Электрическая цепь (см. рисунок) состоит из $2016$ звеньев, состоящих из одинаковых диодов и резисторов.  Вольтамперная характеристика диода приведена на рисунке ниже, напряжение $U_{d}=1~В$.  Сопротивление каждого резистора $R=1~Ом$. На вход схемы подаётся постоянное напряжение $U_{0}$.
Определите силы токов через диоды и через резисторы при входном напряжении $U_{0}=4.4~В$.
Постройте вольтамперную характеристику схемы (зависимость тока $I_{0}$ от $U_{0}$ ) в диапазоне от $0~В$ до $3~В$.
Определите входное напряжение $U_{0}$, при котором ток через цепь равен $I_{0}=14~А$.
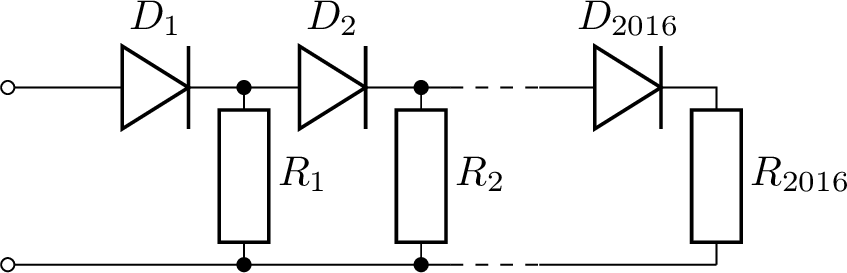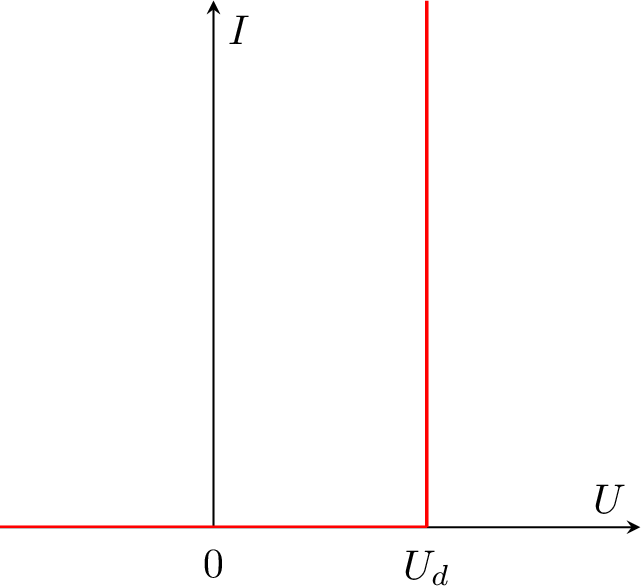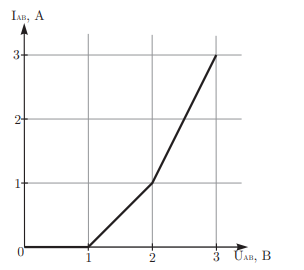
Определите силы токов через диоды и через резисторы при входном напряжении $U_{0}=4.4~В$.
Решение: При напряжении $U_{0}=4.4~В$ открыты только первые $4$ диода, причем на каждом из открытых диодов падение напряжения равно $U_{d}=1~В$. По самому дальнему от места подключения источника питания резистору течёт ток силой меньше $1~А$. Токи через резисторы равны: $$ I_{R_{1}}=3.4~А, \quad I_{R_{2}}=2.4~А, \quad I_{R_{3}}=1.4~А \quad I_{R_{4}}=0.4~А. $$ Токи через диоды равны: $$ I_{D_{1}}=7.6~А, \quad I_{D_{2}}=4.2~А, \quad I_{D_{3}}=1.8~А, \quad I_{D_{4}}=0.4~А. $$
Ответ: $$ I_{D_{1}}=7.6~А, \quad I_{D_{2}}=4.2~А, \quad I_{D_{3}}=1.8~А, \quad I_{D_{4}}=0.4~А. $$

Постройте вольтамперную характеристику схемы (зависимость тока $I_{0}$ от $U_{0}$ ) в диапазоне от $0~В$ до $3~В$.
Решение: При напряжении $U_{A B}<1~В$ ток в цепи вообще не течет. При напряжении $U_{A B}$ от $1~В$ до $2~В$ ток идет через первый диод и первый резистор. Сила тока в этом случае равна $$ I=\frac{U_{A B}-1~B}{1~Ом}. $$ В диапазоне от $2~В$ до $3~В$ открыты первый и второй диоды и токи текут по двум резисторам. При каждом увеличении напряжения на $1~В$ открывается ещё один диод. ВАX выглядит так, как показано на рисунке ниже.

Определите входное напряжение $U_{0}$, при котором ток через цепь равен $I_{0}=14~А$.
Решение: Пусть открыты $N$ диодов и токи текут по $N$ резисторам, причем величина тока, текущего по последнему резистору $I<1~A$. В этом случае напряжение $U_{A B}$ равно $N \cdot(1~В)+I \cdot(1~Ом)$. Суммарный ток цепи (или ток, текущий через первый диод) находится в результате суммирования: $$ I_{N}=N I+(1+2+3+\ldots+N-1) \cdot(1~А)=N I+\frac{(N-1) N}{2}(А). $$ При максимальном значении величины $I=1~А$ максимальный ток равен: $$ I_{N, \max }=\frac{N(N+1)}{2}(А), $$ а при минимальном значении $I=0~А$ минимальный ток равен: $$ I_{N, \min }=\frac{N(N-1)}{2}(А). $$ При $N=5$ максимальное значение $I_{\max }=15~А$, а минимальное значение равно $I_{\min }=10~А$. Сила тока $14~А$ находится в этом промежутке. Следовательно, $N=5$ и $I=(4~А) / 5=0.8~А$. Значит, напряжение $U_{A B}=5.8~В$.
Ответ: $$ U_{A B}=5.8~В. $$
Темы:
T, Электричество, ВАХ, Диод, Бесконечная цепочка, Всероссийские, Электрические цепи